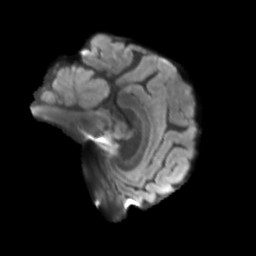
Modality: T2w
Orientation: sagittal
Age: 66
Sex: male
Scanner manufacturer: siemens
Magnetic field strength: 3 T
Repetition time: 3.23 s
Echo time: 0.0892 s